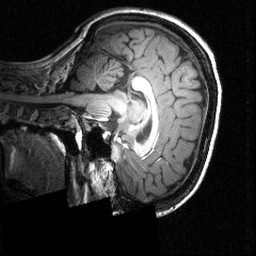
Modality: T1w
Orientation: sagittal
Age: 21
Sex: female
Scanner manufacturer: siemens
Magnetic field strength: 3.951 T
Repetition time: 1.5 s
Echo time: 0.00335 s